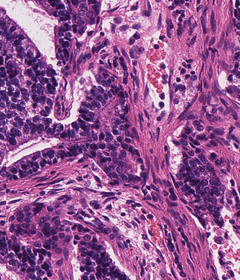
Tumor epithelial tissue: yes
Tumor-associated stroma tissue: yes
Normal tissue: no